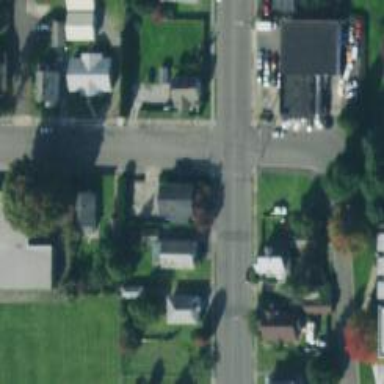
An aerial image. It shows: Unmarked road crossing.